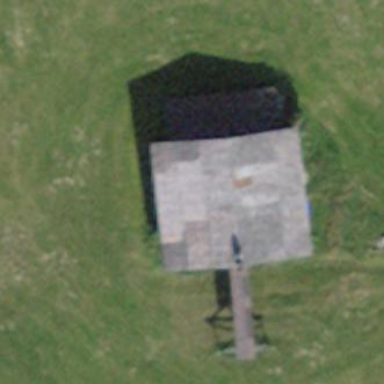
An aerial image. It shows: Rural barn.